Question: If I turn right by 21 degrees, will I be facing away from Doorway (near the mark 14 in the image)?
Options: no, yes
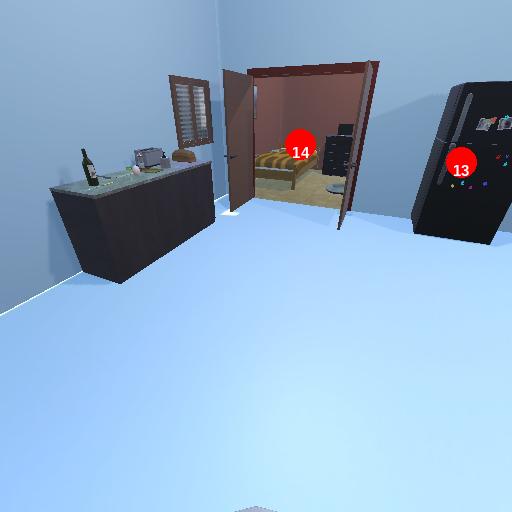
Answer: no